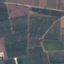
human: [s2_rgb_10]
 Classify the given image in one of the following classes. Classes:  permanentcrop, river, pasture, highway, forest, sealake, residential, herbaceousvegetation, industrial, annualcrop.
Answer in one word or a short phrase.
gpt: PermanentCrop